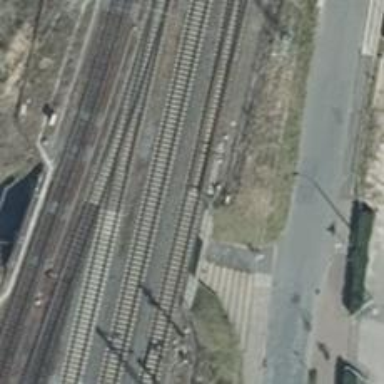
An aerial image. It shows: Railway track with contact line for electrification.